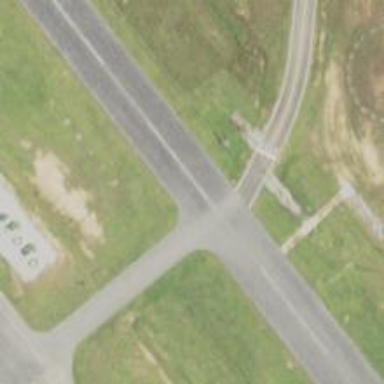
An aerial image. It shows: View of taxiway at the airport.